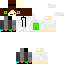
A male human skin with medium skin, wearing brown long hair dressed in a blue hoodie and black pants, featuring a closed mouth.